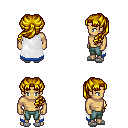
a pixel art fantasy rpg character, male body template, human, tanned skin, white trimmed cape, teal pants, blonde princess hairstyle, white slippers, four views (front, back, left, right), 2x2 character sprite sheet, small pixel art, hard edges, no anti-aliasing